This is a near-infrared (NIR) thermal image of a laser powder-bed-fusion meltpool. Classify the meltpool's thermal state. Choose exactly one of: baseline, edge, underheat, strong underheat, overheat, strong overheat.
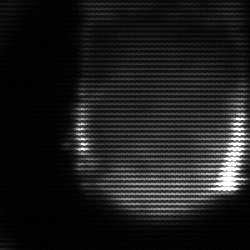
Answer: edge